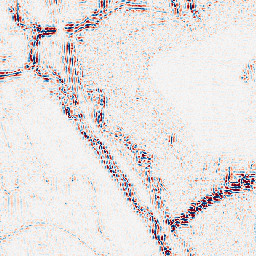
Category: wavelet
Decomposition family: wavelet_reverse_biorthogonal
Decomposition parameters: wavelet: rbio4.4
level: 2
Upsampling method: bspline
Upsampling parameters: scale: 8
Upsampling scale: 8